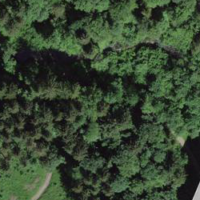
EUNIS habitat code: 44
Species observed at this site:
Aruncus dioicus